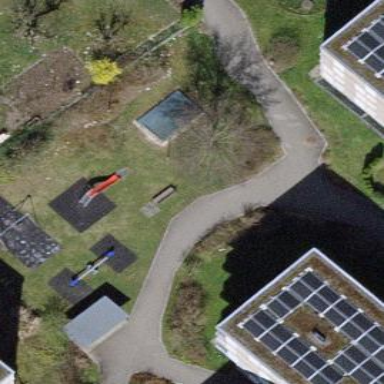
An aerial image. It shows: Playground area for leisure land.